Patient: sex M, age 64
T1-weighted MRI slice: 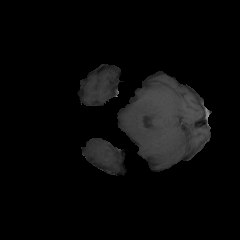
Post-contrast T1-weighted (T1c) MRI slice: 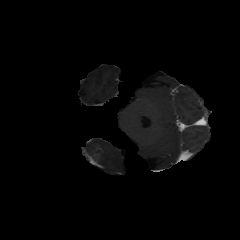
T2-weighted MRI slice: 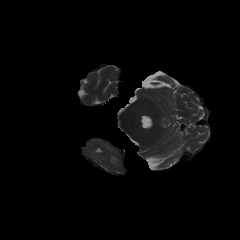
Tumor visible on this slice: yes
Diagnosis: Glioblastoma, IDH-wildtype
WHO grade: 4